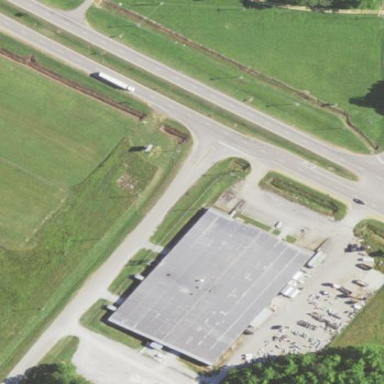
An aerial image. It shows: Industrial building.